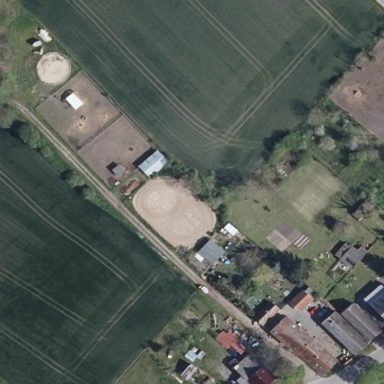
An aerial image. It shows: Farmyard area.